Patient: sex M, age 78
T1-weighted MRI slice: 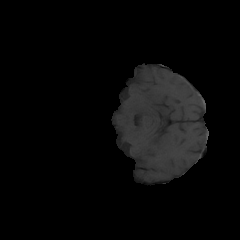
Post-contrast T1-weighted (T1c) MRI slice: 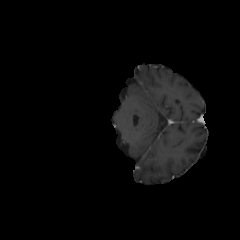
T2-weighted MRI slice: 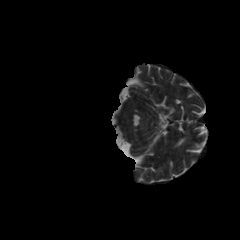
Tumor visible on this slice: no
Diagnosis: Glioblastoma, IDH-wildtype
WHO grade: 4